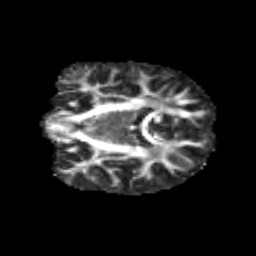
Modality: FA
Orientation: coronal
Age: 11
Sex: male
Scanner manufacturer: siemens
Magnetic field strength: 3 T
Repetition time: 3.8 s
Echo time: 0.07 s